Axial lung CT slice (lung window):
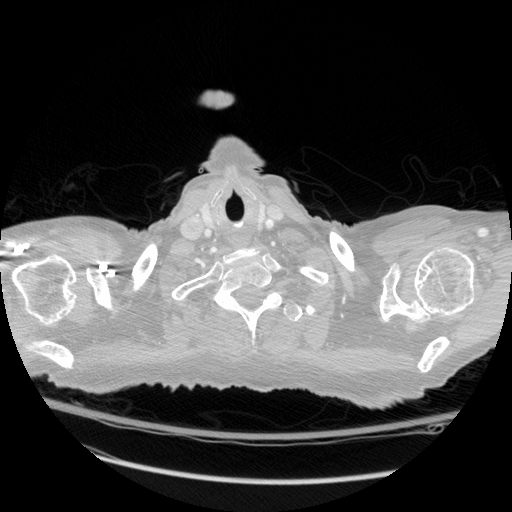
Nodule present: no